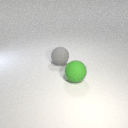
large green rubber sphere to the right of large gray rubber sphere